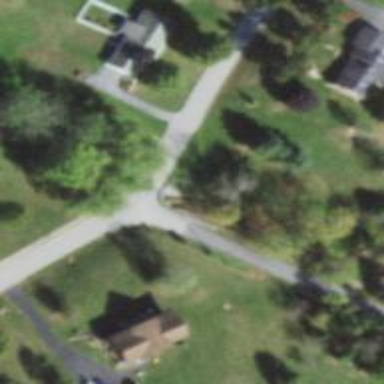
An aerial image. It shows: Residential road.